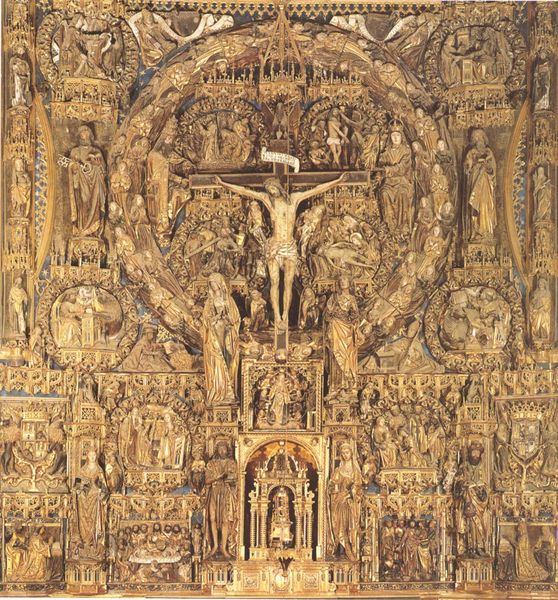
Titel: Hochaltar der Kartause von Miraflores
Künstler: Gil de Siloé
Standort: Burgos, Kartause von Miraflores (EU - E)
Schlagwörter: blau, frauen, holz, weiss, stehen, kirche, gold, krone, engel, relief, fahne, figuren, weiber, inschrift, kreuz, altar, schnitzerei, wappen, christus, jesus, kruzifix, heilige, schlüssel, maria, magdalena, jesu, maria magdalena, petrus, elfenbein, tabernakel, schriftband, gekreuzigter, inri, a